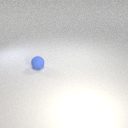
small blue rubber sphere